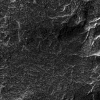
Atmospheric dust classification: not_dusty